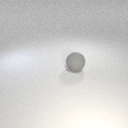
large gray rubber sphere